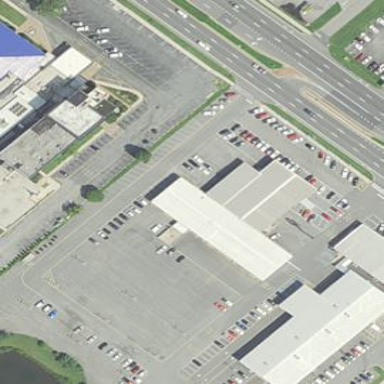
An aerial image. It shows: Building housing car shop.